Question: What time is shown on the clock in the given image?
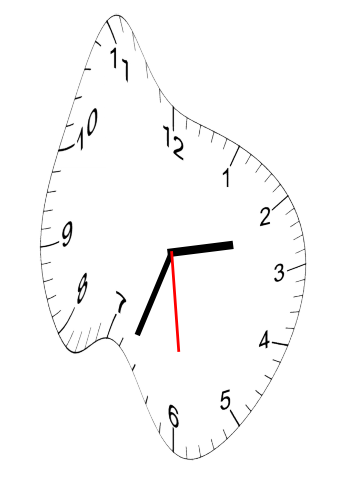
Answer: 02:33:29